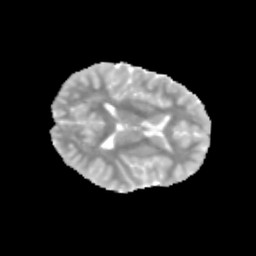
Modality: MD
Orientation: axial
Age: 13
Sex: male
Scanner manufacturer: siemens
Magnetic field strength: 3 T
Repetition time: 3.8 s
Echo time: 0.07 s